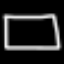
Label: square